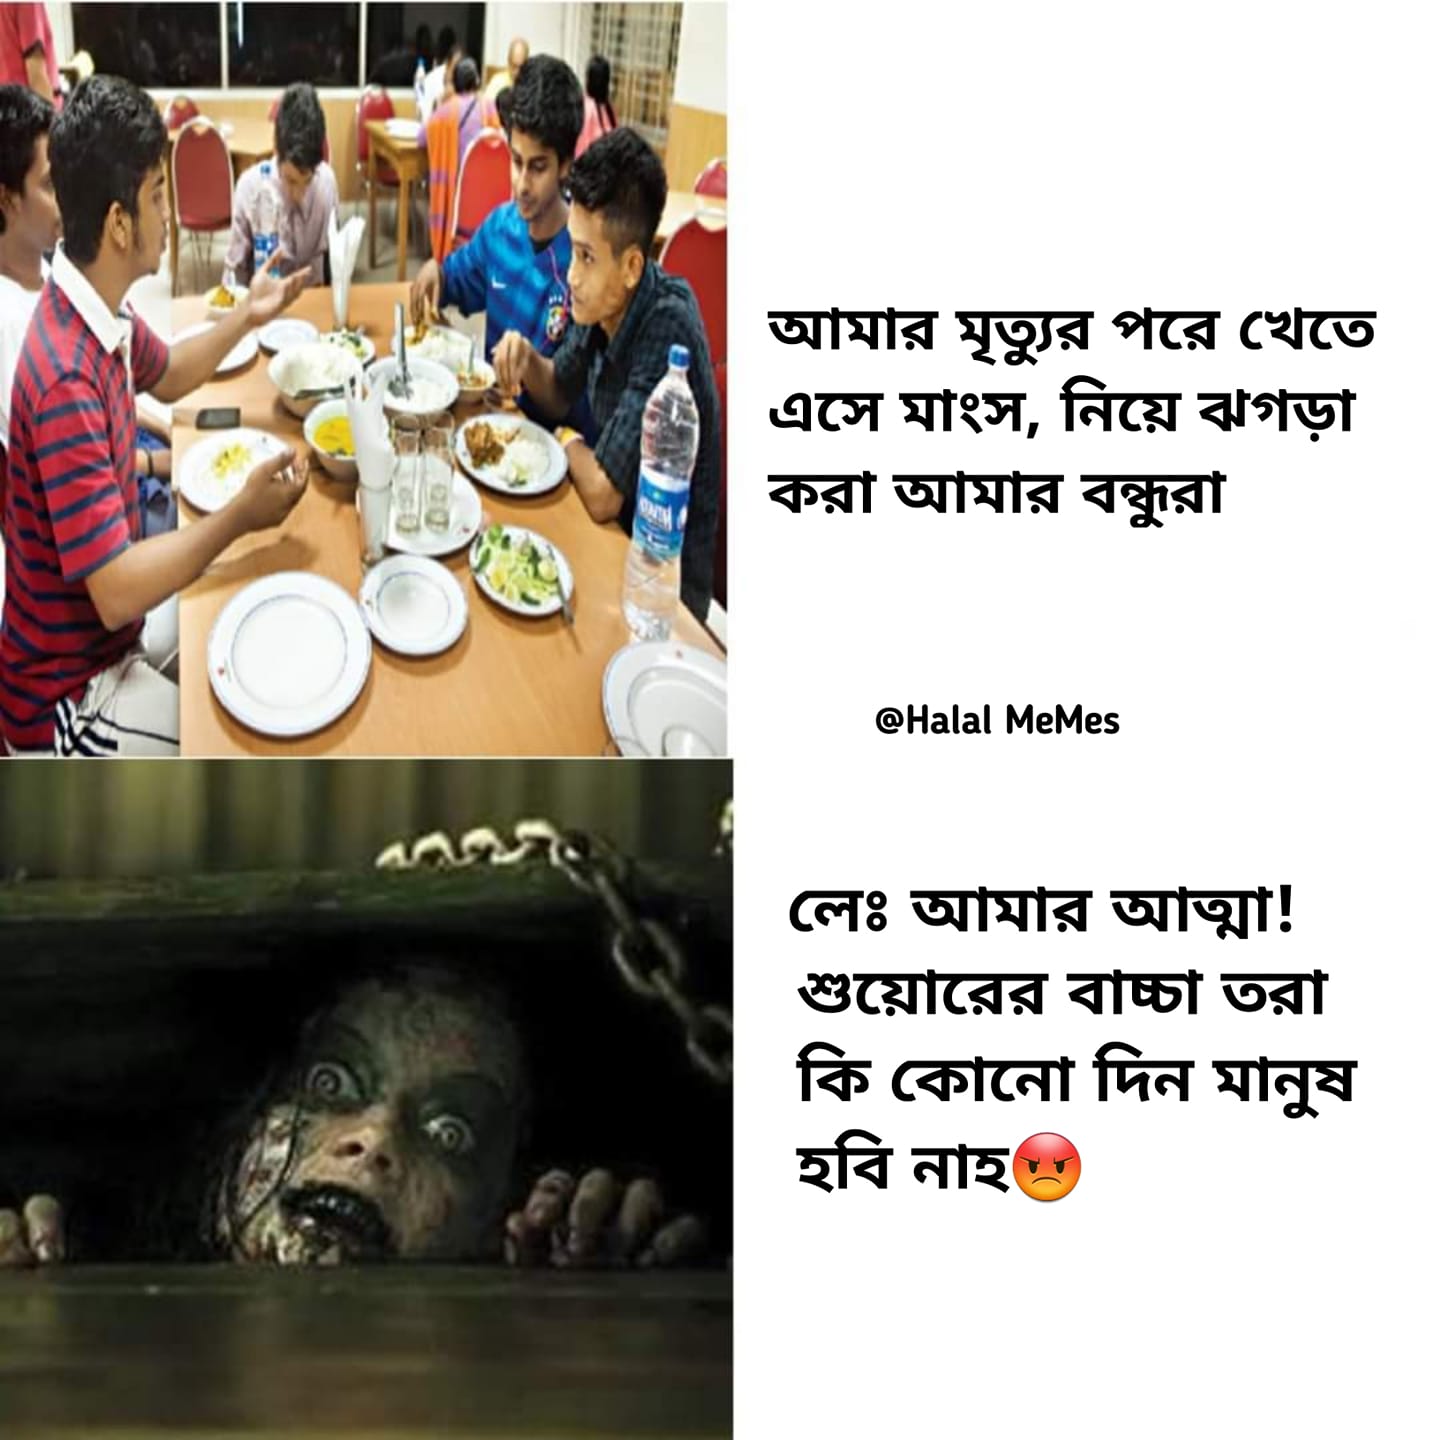
Text: আমার মৃত্যুর পর খেতে এসে মাংস, নিয়ে ঝগড়া করা আমার বন্ধুরা লে: আমার আত্মা ! শুয়োরের বাচ্চা তরা কি কোনো দিন মানুষ হবি নাহ
Label: Non Hate